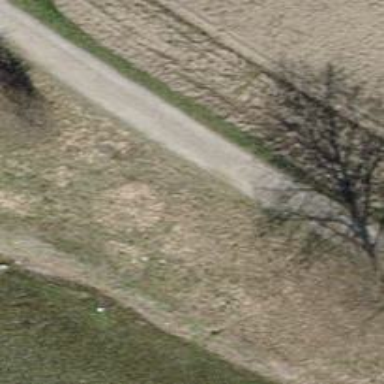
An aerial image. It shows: Track with grade 3 surface.